Question: See screenshot below.
Column B is a named range 'curUnit'. There is another named range 'unitCount' with the value of 3. I am trying to conditionally format rows 8 through 12 using the formula '=curUnit>unitCount', so that is the unit count is 3, rows 10-12 will be formatted. If I set up the formula in cell E8 using the formula '=$B8>unitCount' and copy it down, it works correctly. However, when I use the named range 'curUnit', nothing happens?
I know the formula works, because if I enter the formula '=curUnit>UnitCount' in J10, it returns TRUE.
Any help would be appreciated.

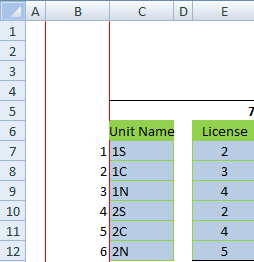
Answer: Try this version
'=INDEX(curUnit,ROW()-MIN(ROW(curUnit))+1)>unitCount'